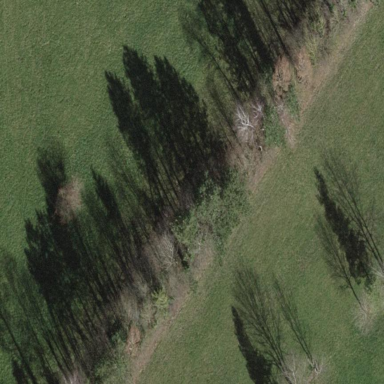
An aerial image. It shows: Mixed woodland with various types of leaves.